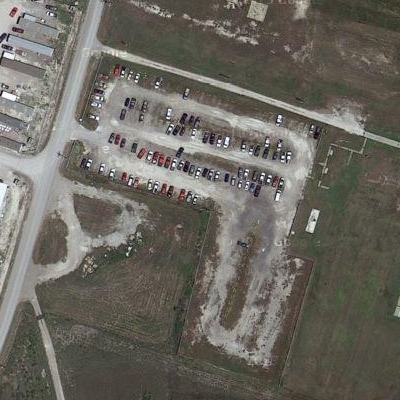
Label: Parking